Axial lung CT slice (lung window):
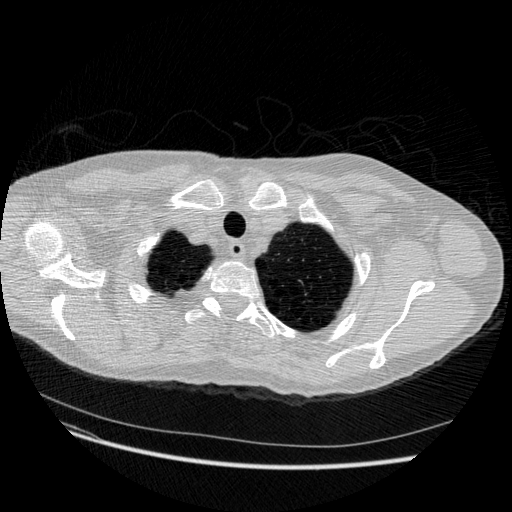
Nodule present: no